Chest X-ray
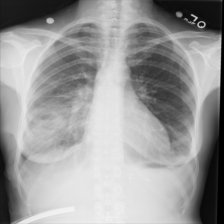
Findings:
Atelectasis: negative
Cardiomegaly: negative
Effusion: negative
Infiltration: negative
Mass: negative
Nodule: negative
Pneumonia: negative
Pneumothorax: negative
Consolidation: negative
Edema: negative
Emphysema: negative
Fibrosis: negative
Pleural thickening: negative
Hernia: negative